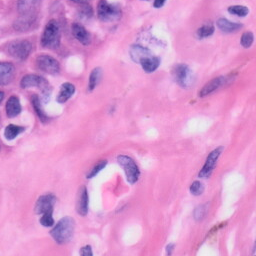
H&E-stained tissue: Skin